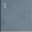
Piece: xx